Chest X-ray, PA view. Patient: 31 years old, sex F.
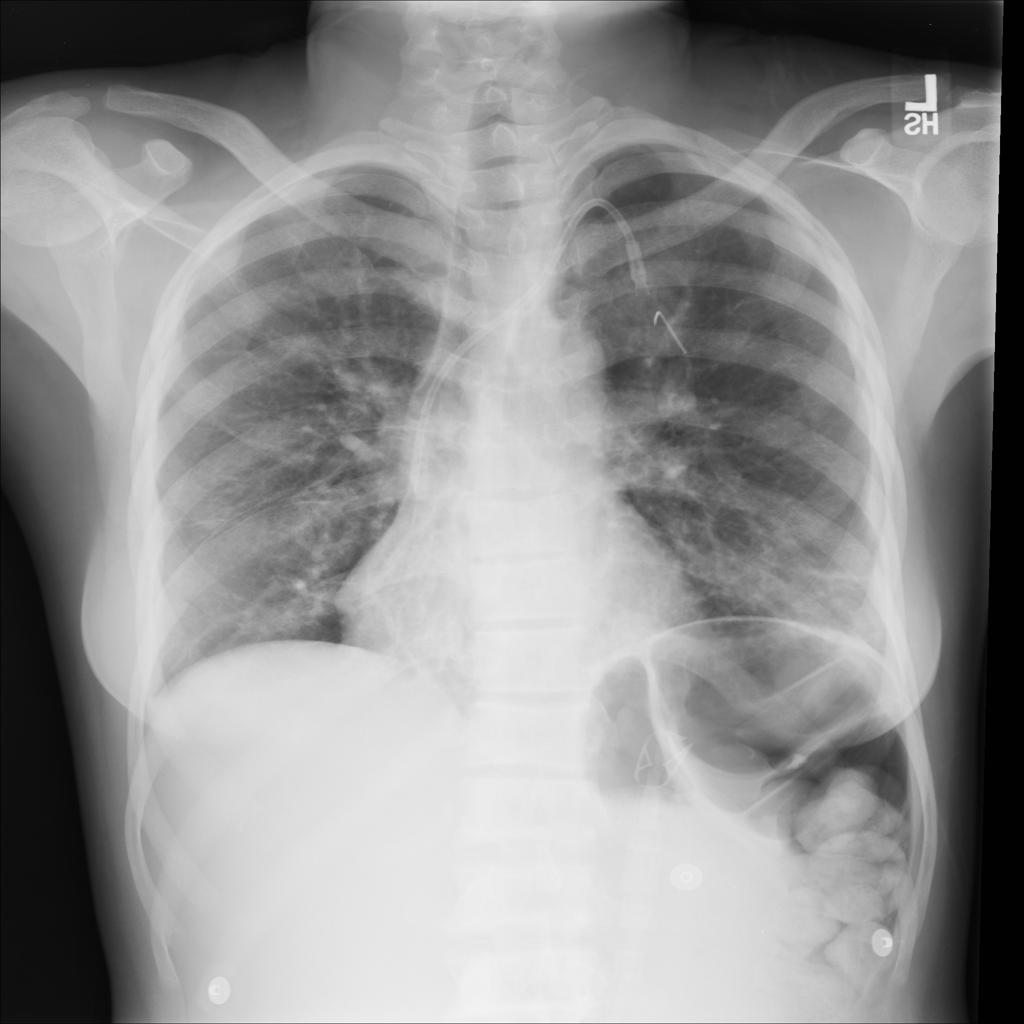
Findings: No Finding